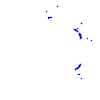
Particle: pion